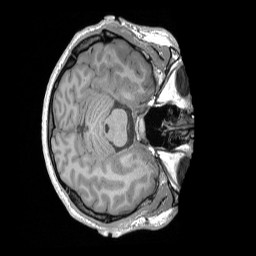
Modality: T1w
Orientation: axial
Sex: male
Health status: ill
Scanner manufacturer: siemens
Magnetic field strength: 3 T
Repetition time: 1.66 s
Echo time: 0.00254 s